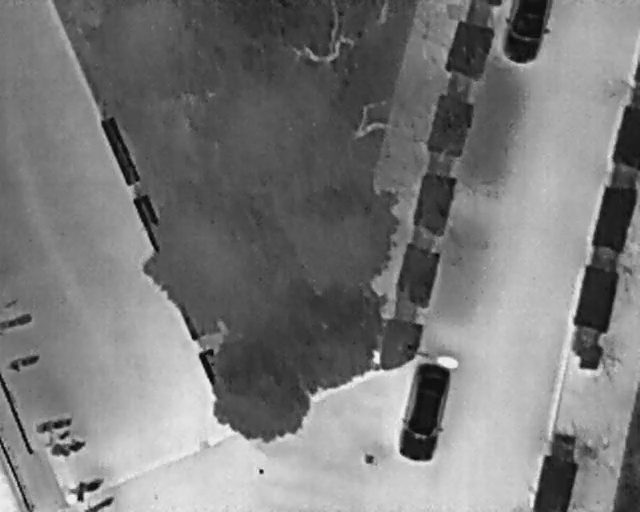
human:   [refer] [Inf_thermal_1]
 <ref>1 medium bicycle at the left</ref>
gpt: <box>[[1, 59, 3, 65, 2]]</box>